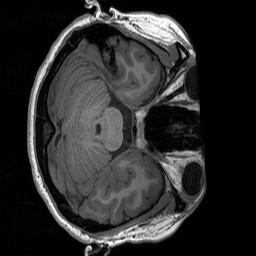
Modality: T1w
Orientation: axial
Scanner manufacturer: siemens
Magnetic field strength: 3 T
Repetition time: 1.76 s
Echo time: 0.0022 s